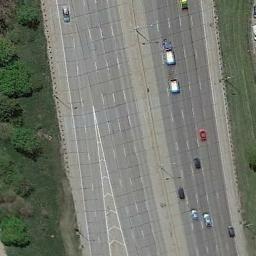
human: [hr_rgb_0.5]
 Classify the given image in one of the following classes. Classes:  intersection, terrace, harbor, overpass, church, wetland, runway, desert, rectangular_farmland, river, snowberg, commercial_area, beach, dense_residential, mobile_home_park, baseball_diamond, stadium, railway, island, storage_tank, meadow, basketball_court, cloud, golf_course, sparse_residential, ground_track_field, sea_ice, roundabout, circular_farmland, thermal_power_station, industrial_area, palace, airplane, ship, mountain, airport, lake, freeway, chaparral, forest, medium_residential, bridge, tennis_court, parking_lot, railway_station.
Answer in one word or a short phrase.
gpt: freeway